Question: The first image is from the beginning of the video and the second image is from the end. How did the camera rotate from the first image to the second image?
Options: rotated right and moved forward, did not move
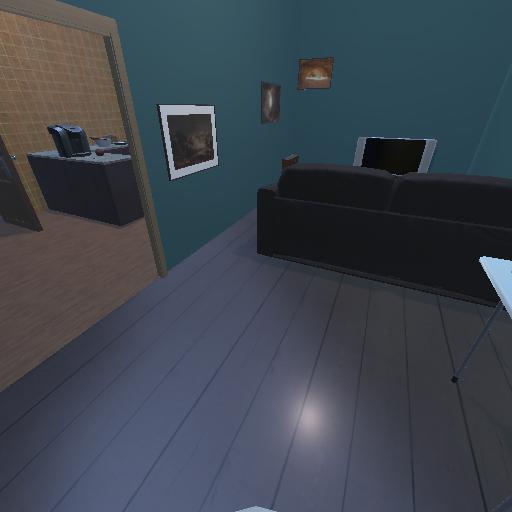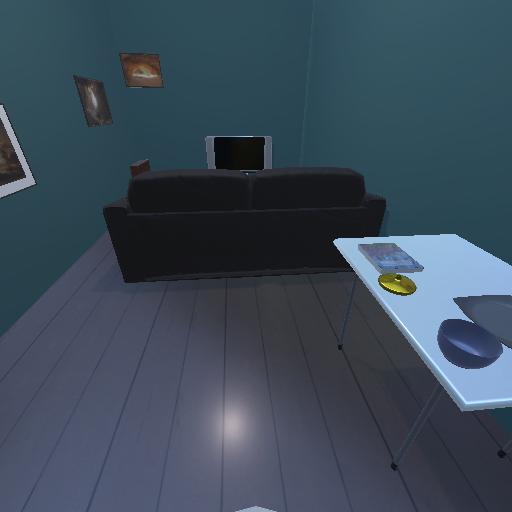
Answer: rotated right and moved forward